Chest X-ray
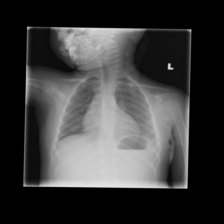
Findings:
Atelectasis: negative
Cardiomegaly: negative
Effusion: negative
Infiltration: positive
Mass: negative
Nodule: negative
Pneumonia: negative
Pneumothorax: negative
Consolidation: negative
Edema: negative
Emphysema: negative
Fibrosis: negative
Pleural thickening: negative
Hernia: negative